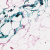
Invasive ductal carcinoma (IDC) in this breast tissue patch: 0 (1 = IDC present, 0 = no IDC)